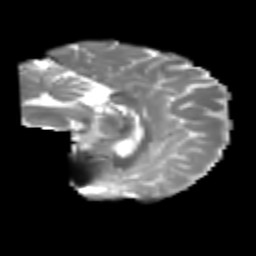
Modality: T2w
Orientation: sagittal
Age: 31
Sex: female
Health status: healthy